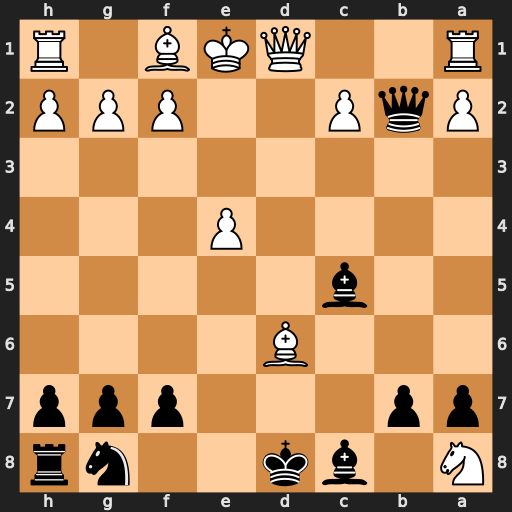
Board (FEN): N1bk2nr/pp3ppp/3B4/2b5/4P3/8/PqP2PPP/R2QKB1R
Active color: b
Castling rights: KQ
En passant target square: -
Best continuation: Qc3+ Qd2 Bxf2+ Kd1 Bg4+ Be2 Qxa1+